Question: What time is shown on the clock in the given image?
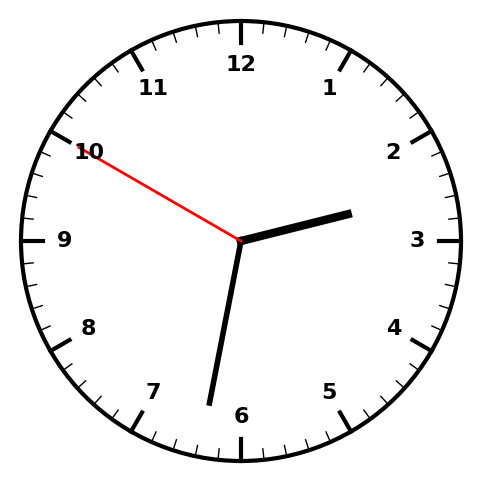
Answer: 02:31:50